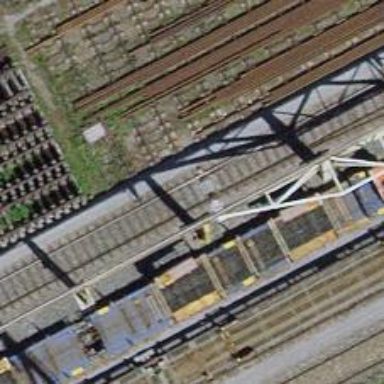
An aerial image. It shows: Railway switch.